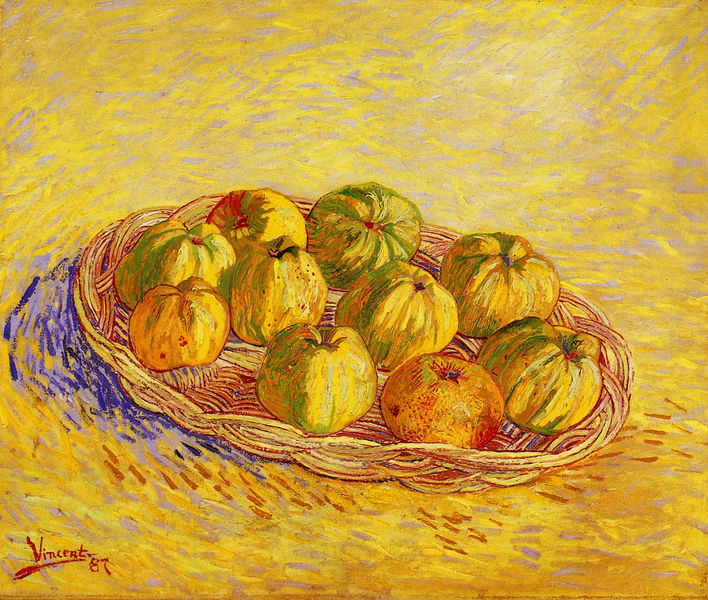
Titel: Stilleben mit Apfelkorb
Künstler: Vincent van Gogh
Standort: Saint Louis (Missouri)
Institution: The Saint Louis Art Museum
Schlagwörter: blau, dunkel, gemälde, gruppe, schatten, weiß, gelb, grün, impressionismus, ocker, braun, frankreich, hell, hintergrund, licht, orange, schwarz, stroh, vordergrund, obst, rot, expressionismus, malerei, schale, teller, holland, signatur, öl, feld, weide, pastos, sonne, decke, schräg, rund, früchte, gemüse, kürbis, stilleben, stillleben, apfel, orangen, äpfel, schrift, wellen, liegen, studie, moderne, farben, farbe, lila, violett, van gogh, rand, duktus, impressionistisch, streifen, korb, striche, quitte, geflecht, weidenkorb, gogh, schraffur, strich, pinselstrich, bast, vincent van gogh, obstschale, geflochten, expressiv, reif, flimmern, pinselstriche, leuchtend, geln, schief, schwebend, obstkorb, anordnung, grell, vincent, frische, flechtwerk, punke, zehn, grlb, glb, quitten, strohkorb, granatäpfel, faulen, strichig, künstlerkreis, goch, vincen, vincet, apfelstudie, geflächt, kommamalerei, korbschale, obststilleben, vincenz, mandarinen, 19. jahrhundert, 1887, obstkorn, 87, van gagh, strohteller, vicent, xblau, kürbise